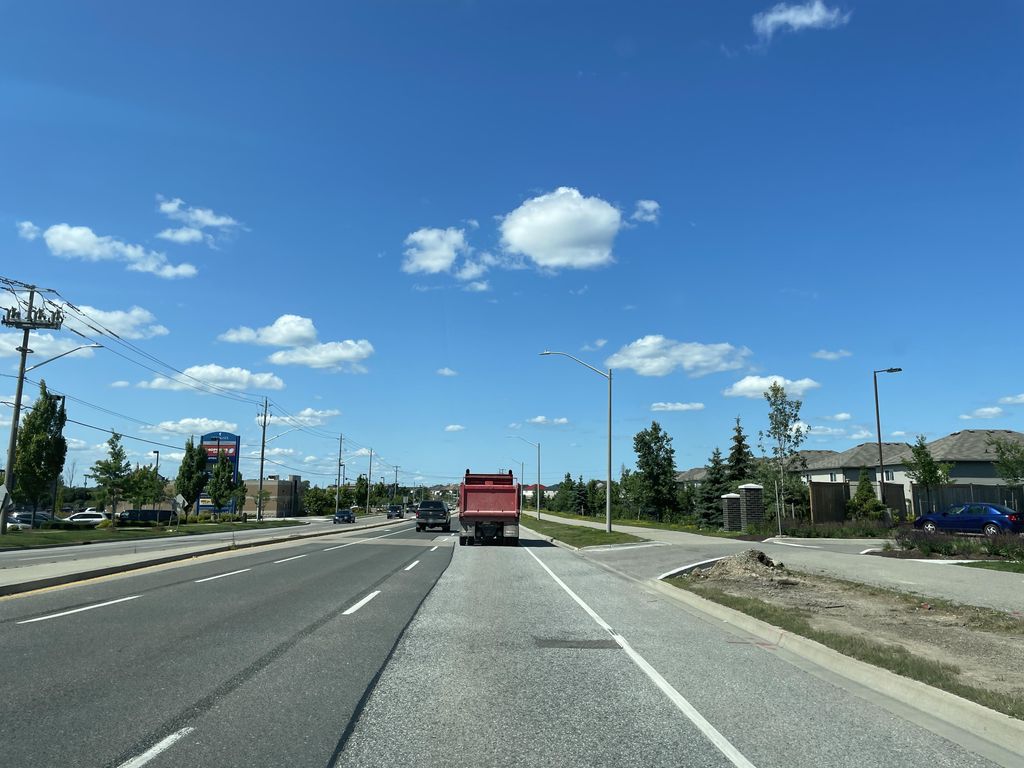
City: kitchener-waterloo